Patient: sex M, age 60
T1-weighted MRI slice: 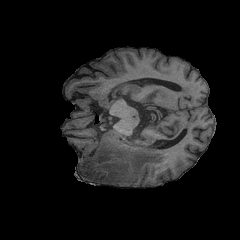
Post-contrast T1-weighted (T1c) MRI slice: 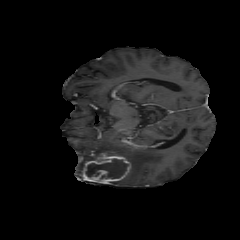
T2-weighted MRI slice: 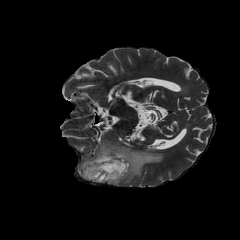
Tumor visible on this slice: yes
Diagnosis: Glioblastoma, IDH-wildtype
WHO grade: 4